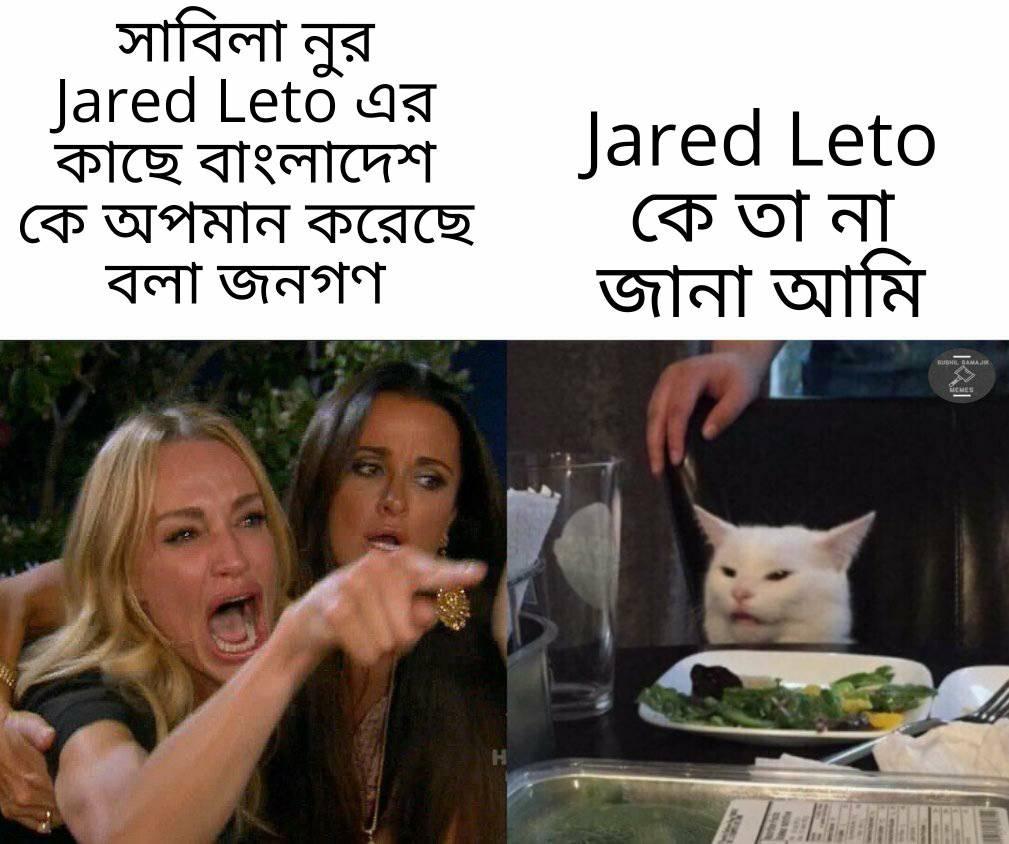
Caption: সাবিলা নুর  Jared Leto এর কাছে বাংলাদেশ কে অপমান করেছে বলা জনগণ        Jared Leto  কে তা না জানা আমি
Label: non-hate